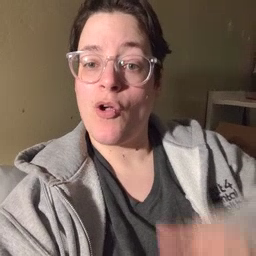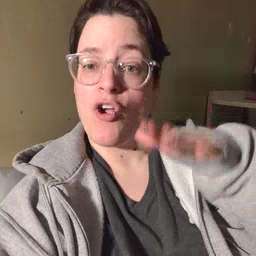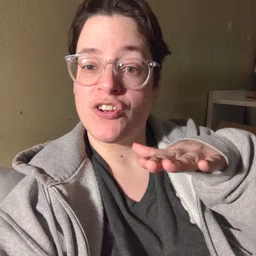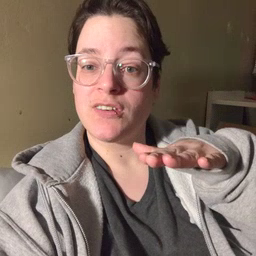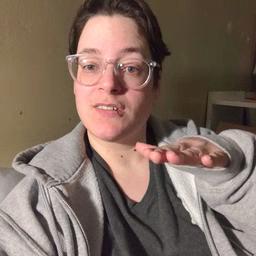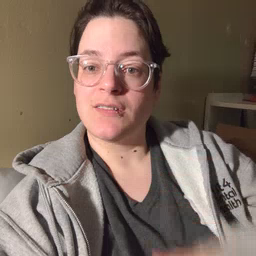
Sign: on